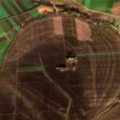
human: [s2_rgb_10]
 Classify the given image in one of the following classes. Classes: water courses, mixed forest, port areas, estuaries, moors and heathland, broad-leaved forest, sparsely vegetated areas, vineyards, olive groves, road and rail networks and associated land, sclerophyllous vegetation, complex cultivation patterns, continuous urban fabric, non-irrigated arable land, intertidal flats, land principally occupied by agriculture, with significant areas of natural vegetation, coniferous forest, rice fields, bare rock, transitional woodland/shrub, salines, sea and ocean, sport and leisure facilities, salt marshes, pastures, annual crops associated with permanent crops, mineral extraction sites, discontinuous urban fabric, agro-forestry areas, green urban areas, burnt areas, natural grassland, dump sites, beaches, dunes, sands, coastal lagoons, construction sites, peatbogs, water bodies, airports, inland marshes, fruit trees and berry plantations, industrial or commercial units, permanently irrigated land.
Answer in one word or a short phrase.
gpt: non-irrigated arable land, pastures